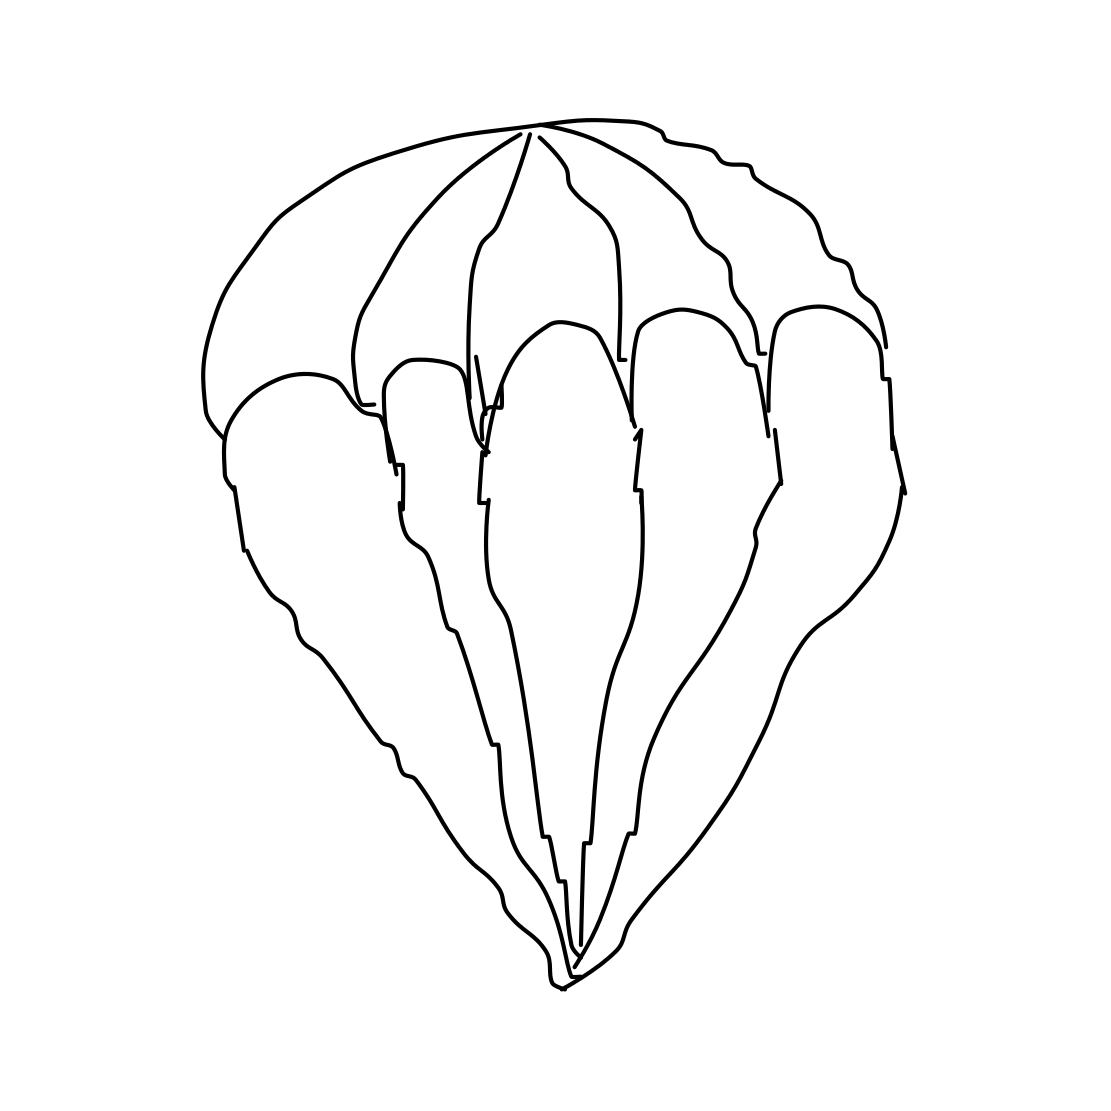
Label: parachute